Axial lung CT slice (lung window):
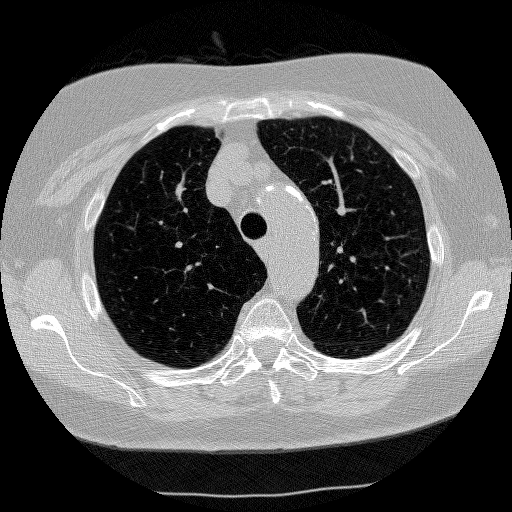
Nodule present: no